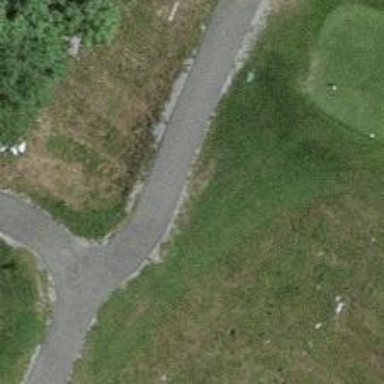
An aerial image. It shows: Designated golf cart path along service road.